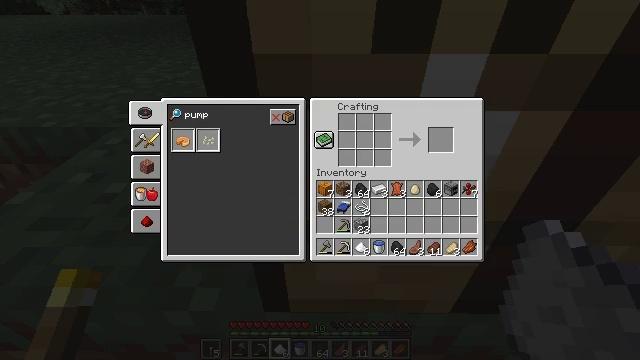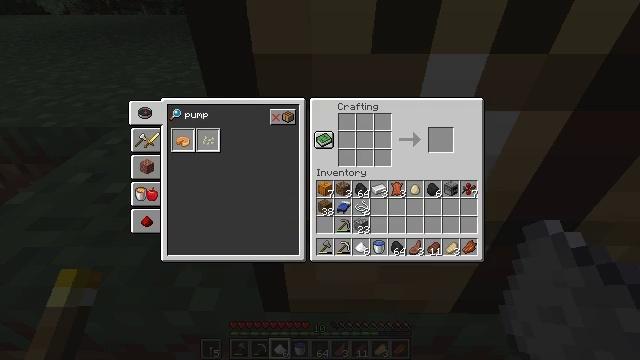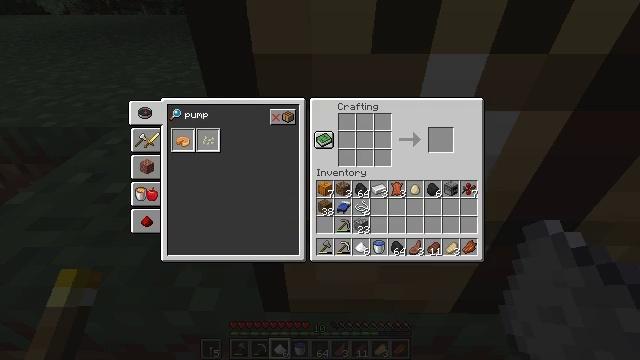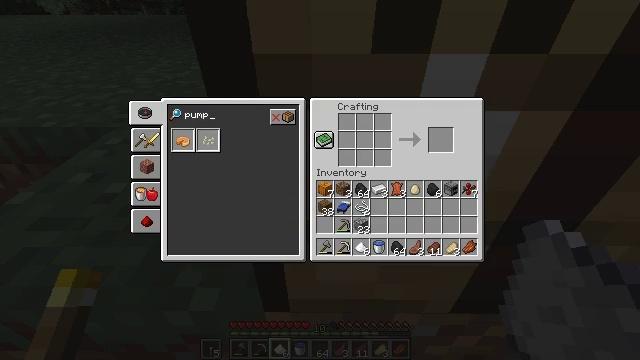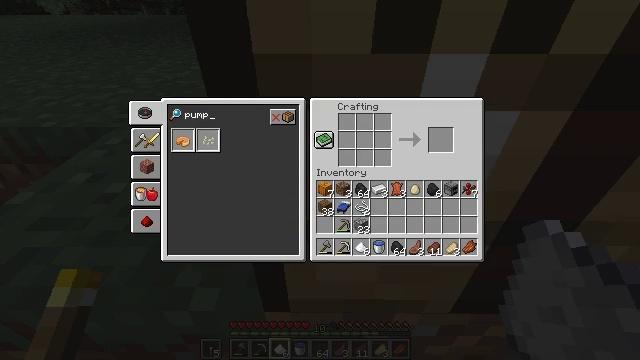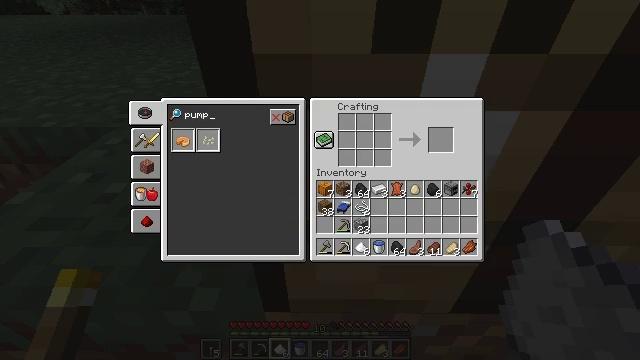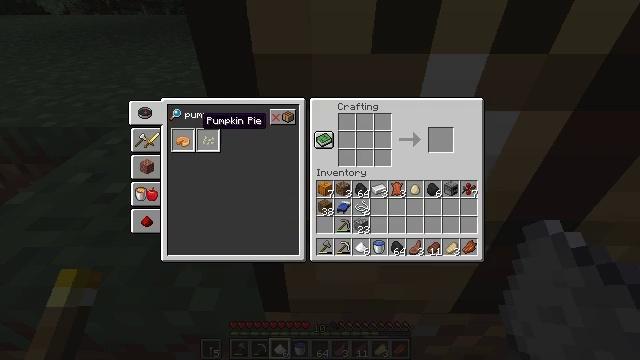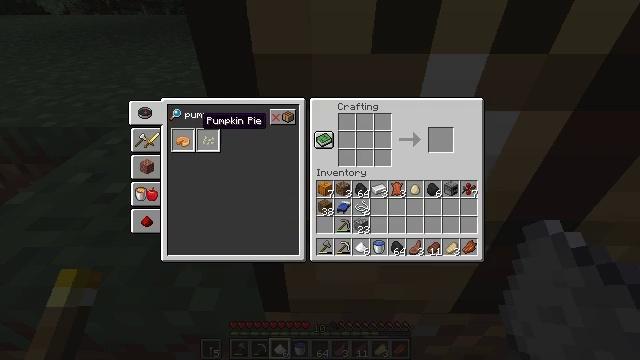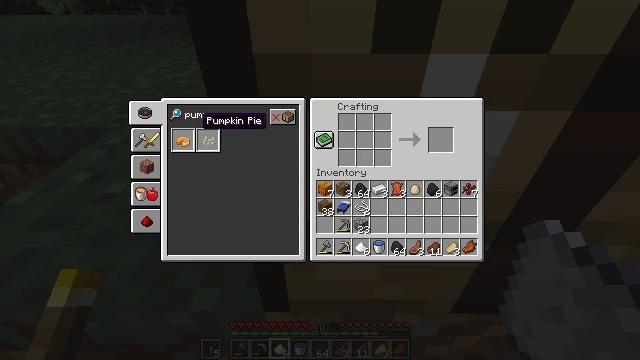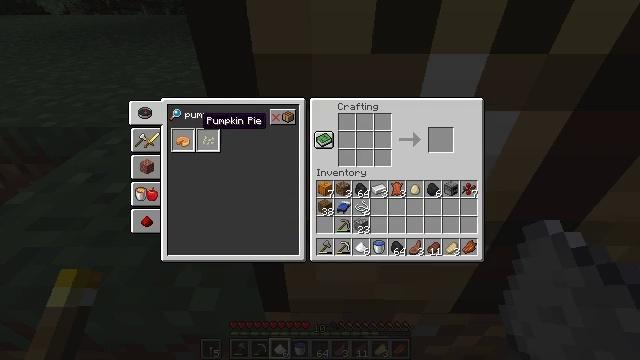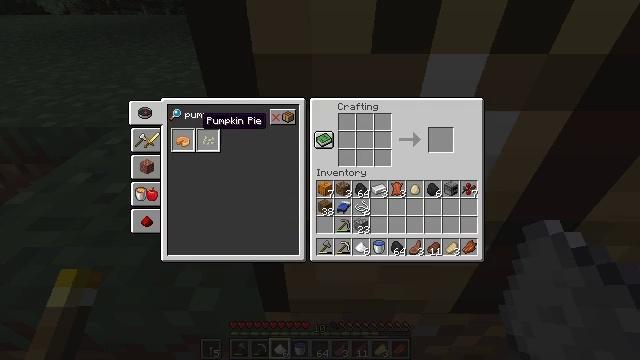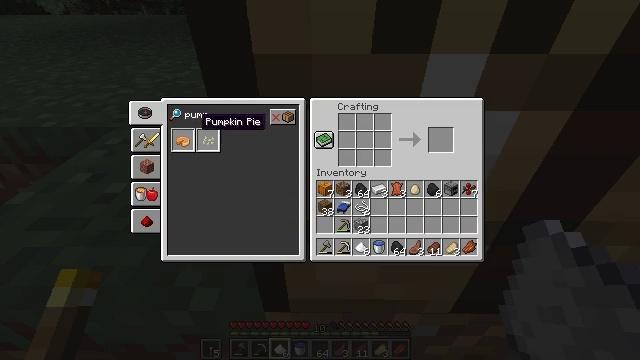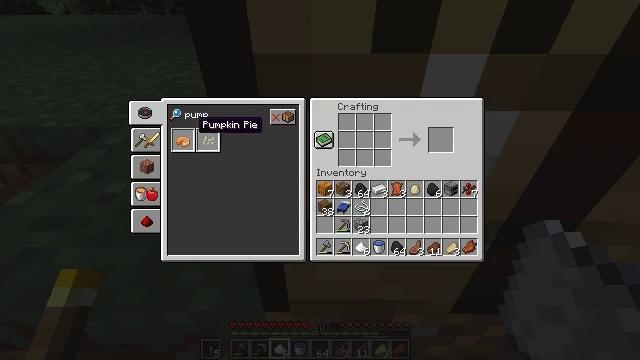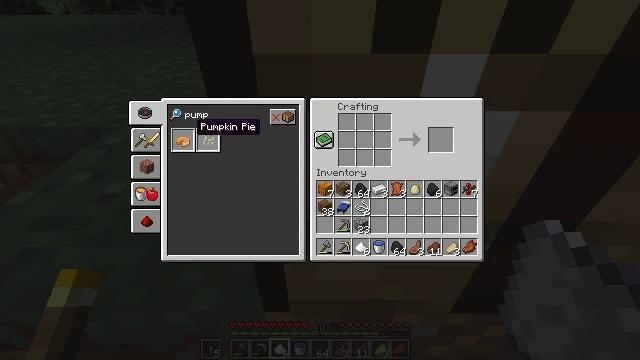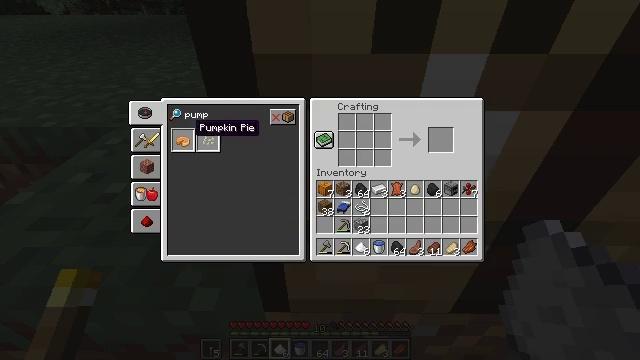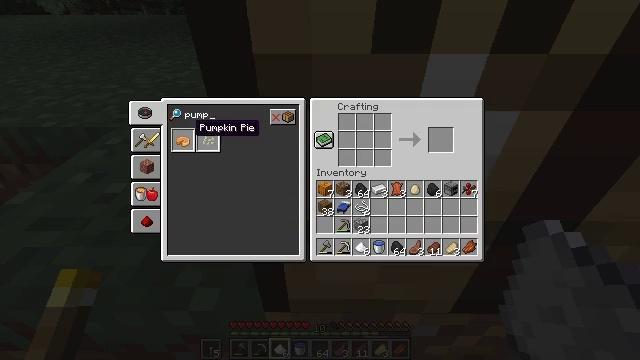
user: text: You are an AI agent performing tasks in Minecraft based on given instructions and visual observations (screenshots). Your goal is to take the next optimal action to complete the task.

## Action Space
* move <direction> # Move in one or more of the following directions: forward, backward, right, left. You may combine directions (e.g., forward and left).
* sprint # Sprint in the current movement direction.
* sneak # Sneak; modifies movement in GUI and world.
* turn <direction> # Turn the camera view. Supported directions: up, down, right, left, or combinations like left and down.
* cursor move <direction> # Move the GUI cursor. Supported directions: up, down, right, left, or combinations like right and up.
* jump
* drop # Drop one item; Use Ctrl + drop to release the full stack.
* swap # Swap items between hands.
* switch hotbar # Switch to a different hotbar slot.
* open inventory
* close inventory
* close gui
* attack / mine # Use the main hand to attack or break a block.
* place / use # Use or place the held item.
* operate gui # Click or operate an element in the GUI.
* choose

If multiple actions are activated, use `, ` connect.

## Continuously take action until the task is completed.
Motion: motion action
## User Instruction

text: Create a pumpkin pie using the correct ingredients.
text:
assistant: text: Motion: no_op
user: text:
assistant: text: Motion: no_op
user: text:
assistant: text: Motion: no_op
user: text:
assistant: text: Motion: no_op
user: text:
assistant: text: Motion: cursor move left
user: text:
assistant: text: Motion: no_op
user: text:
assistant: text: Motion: no_op
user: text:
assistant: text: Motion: no_op
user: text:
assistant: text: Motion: no_op
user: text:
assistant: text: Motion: no_op
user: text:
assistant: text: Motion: no_op
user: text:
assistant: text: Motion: no_op
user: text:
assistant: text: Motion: no_op
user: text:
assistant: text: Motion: no_op
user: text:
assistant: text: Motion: no_op
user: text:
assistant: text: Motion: operate gui
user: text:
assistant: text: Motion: operate gui
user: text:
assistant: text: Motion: cursor move right
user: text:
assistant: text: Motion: cursor move right
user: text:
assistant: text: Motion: cursor move right
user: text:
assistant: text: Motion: no_op
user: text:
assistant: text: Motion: no_op
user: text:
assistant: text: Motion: cursor move right
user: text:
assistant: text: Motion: no_op
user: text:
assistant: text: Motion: cursor move right
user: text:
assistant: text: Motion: cursor move right
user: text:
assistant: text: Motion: no_op
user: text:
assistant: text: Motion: no_op
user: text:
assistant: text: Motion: operate gui
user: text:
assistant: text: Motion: operate gui